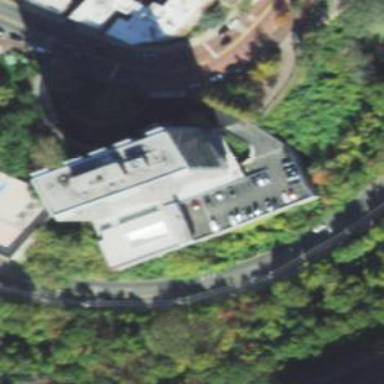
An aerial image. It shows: Multi-storey parking building.